Question: How to shift shape (from oval to rect and vice versa) animated?
Dirty code:
'''
UIBezierPath *roundedRectBezierPath = [UIBezierPath bezierPathWithRoundedRect:newRect cornerRadius:10];
UIBezierPath *ovalBezierPath = [UIBezierPath bezierPathWithOvalInRect:newRect];
CABasicAnimation *animation = [CABasicAnimation animationWithKeyPath:@"path"];
animation.duration = 3;
animation.timingFunction = [CAMediaTimingFunction functionWithName:kCAMediaTimingFunctionEaseInEaseOut];
if (isRect) {
self.shapeLayer.path = roundedRectBezierPath.CGPath;
animation.fromValue = (__bridge id)(ovalBezierPath.CGPath);
animation.toValue = (__bridge id)(roundedRectBezierPath.CGPath);
} else {
self.shapeLayer.path = ovalBezierPath.CGPath;
animation.fromValue = (__bridge id)(roundedRectBezierPath.CGPath);
animation.toValue = (__bridge id)(ovalBezierPath.CGPath);
}
[self.shapeLayer addAnimation:animation forKey:@"animatePath"];
'''
The result is weird:

I expect shape to shrink/expand, not weird redraw.
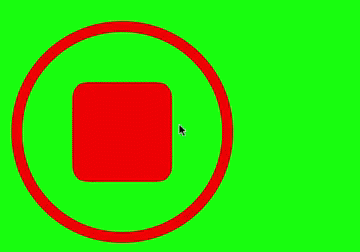
Answer: If you look at the documentation this is exactly the behavior that you should expect. From the docs:
> If the two paths have a different number of control points or segments the results are undefined.
You can get around this in two ways: either
- -
## Create paths with same number of segments and control points
For the first option I would use 'addArcWithCenter:radius:startAngle:endAngle:clockwise:' four times to make up the rounded rect. (It will automatically add the straight lines to your path). You can read more about the construction of Bezier paths in <URL>. There are some interactive elements there that should help you figure out how adding arcs to a path works.
## Create a custom path animation
The other option is to create the paths any way you want with different numbers of control points and/or segments and do the animation yourself. <URL> of how to do your own path animations with shape layers.